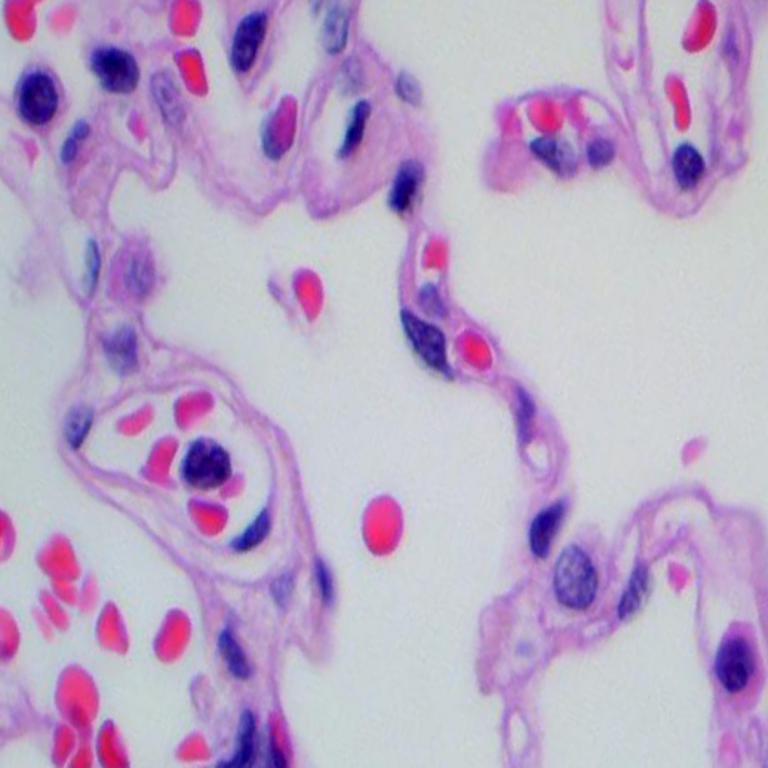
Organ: lung
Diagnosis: benign